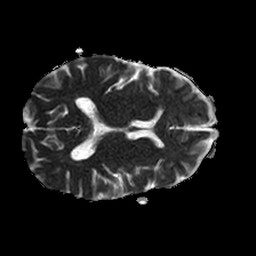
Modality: ADC
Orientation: axial
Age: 60
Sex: female
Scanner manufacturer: philips
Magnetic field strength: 1.5 T
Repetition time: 3.665 s
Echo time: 0.06922 s